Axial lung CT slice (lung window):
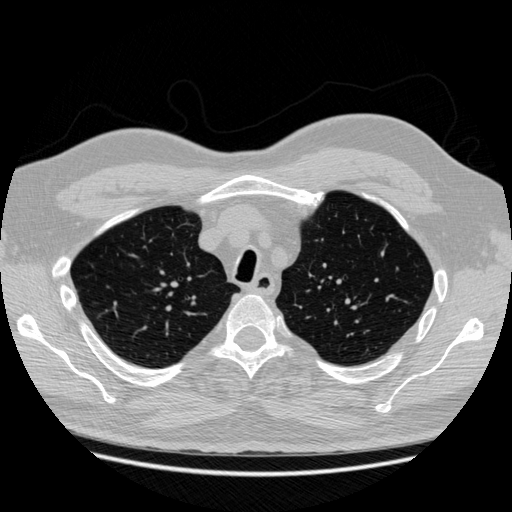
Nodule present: no